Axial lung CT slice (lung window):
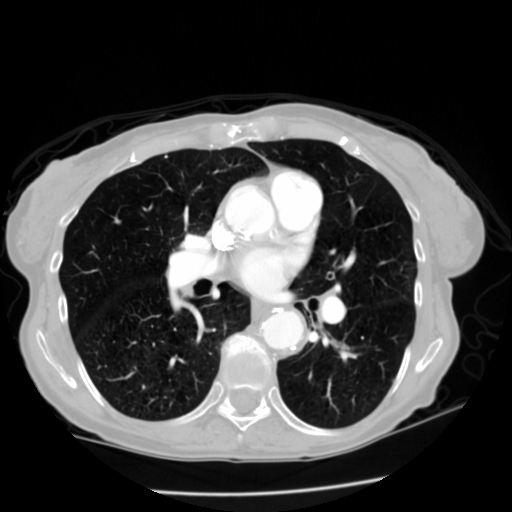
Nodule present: no